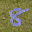
Label: 8